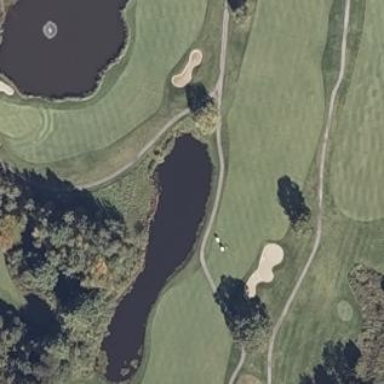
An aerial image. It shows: Water hazard in golf course. The hazard is natural water feature.